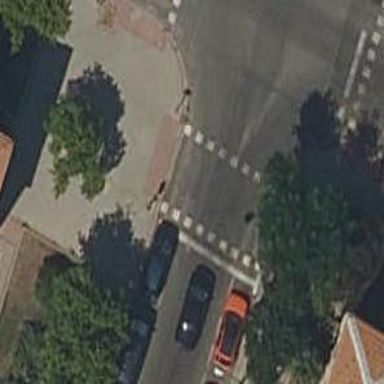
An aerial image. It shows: Crossing with traffic signals.